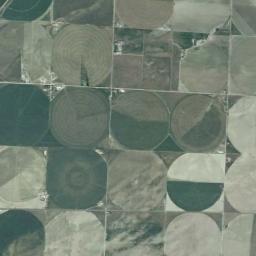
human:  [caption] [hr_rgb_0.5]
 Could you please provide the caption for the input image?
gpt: There is no circular farmland in the upper left corner .

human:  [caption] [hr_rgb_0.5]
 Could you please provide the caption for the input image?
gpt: There are some green circle farmland and square farmland .

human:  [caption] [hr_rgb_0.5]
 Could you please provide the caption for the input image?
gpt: Several circular farmlands with different colors are neatly arranged on the ground .

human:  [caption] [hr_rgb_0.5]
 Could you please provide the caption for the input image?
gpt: Many green, Ocher and tan mixed circular farmlands with incomplete gardens .

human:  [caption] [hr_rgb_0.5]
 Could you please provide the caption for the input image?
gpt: There are some circular farmlands of the same size arranged neatly .